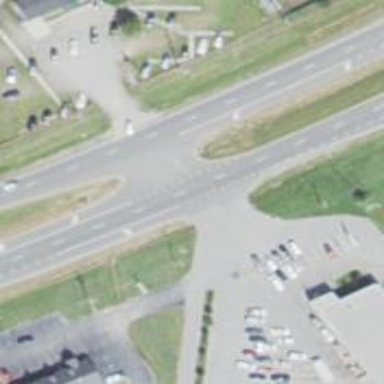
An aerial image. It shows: Trunk link highway.